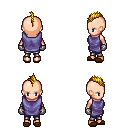
a pixel art fantasy rpg character, female body template, human, light skin, chain tabard jacket, metal pants, blonde mohawk hairstyle, metal gloves, brown slippers, four views (front, back, left, right), 2x2 character sprite sheet, small pixel art, hard edges, no anti-aliasing